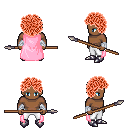
a pixel art fantasy rpg character, male body template, human, dark skin, pink cape, white pants, red curly afro hairstyle, white cloth bandages, metal boots, spear, four views (front, back, left, right), 2x2 character sprite sheet, small pixel art, hard edges, no anti-aliasing